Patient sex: M
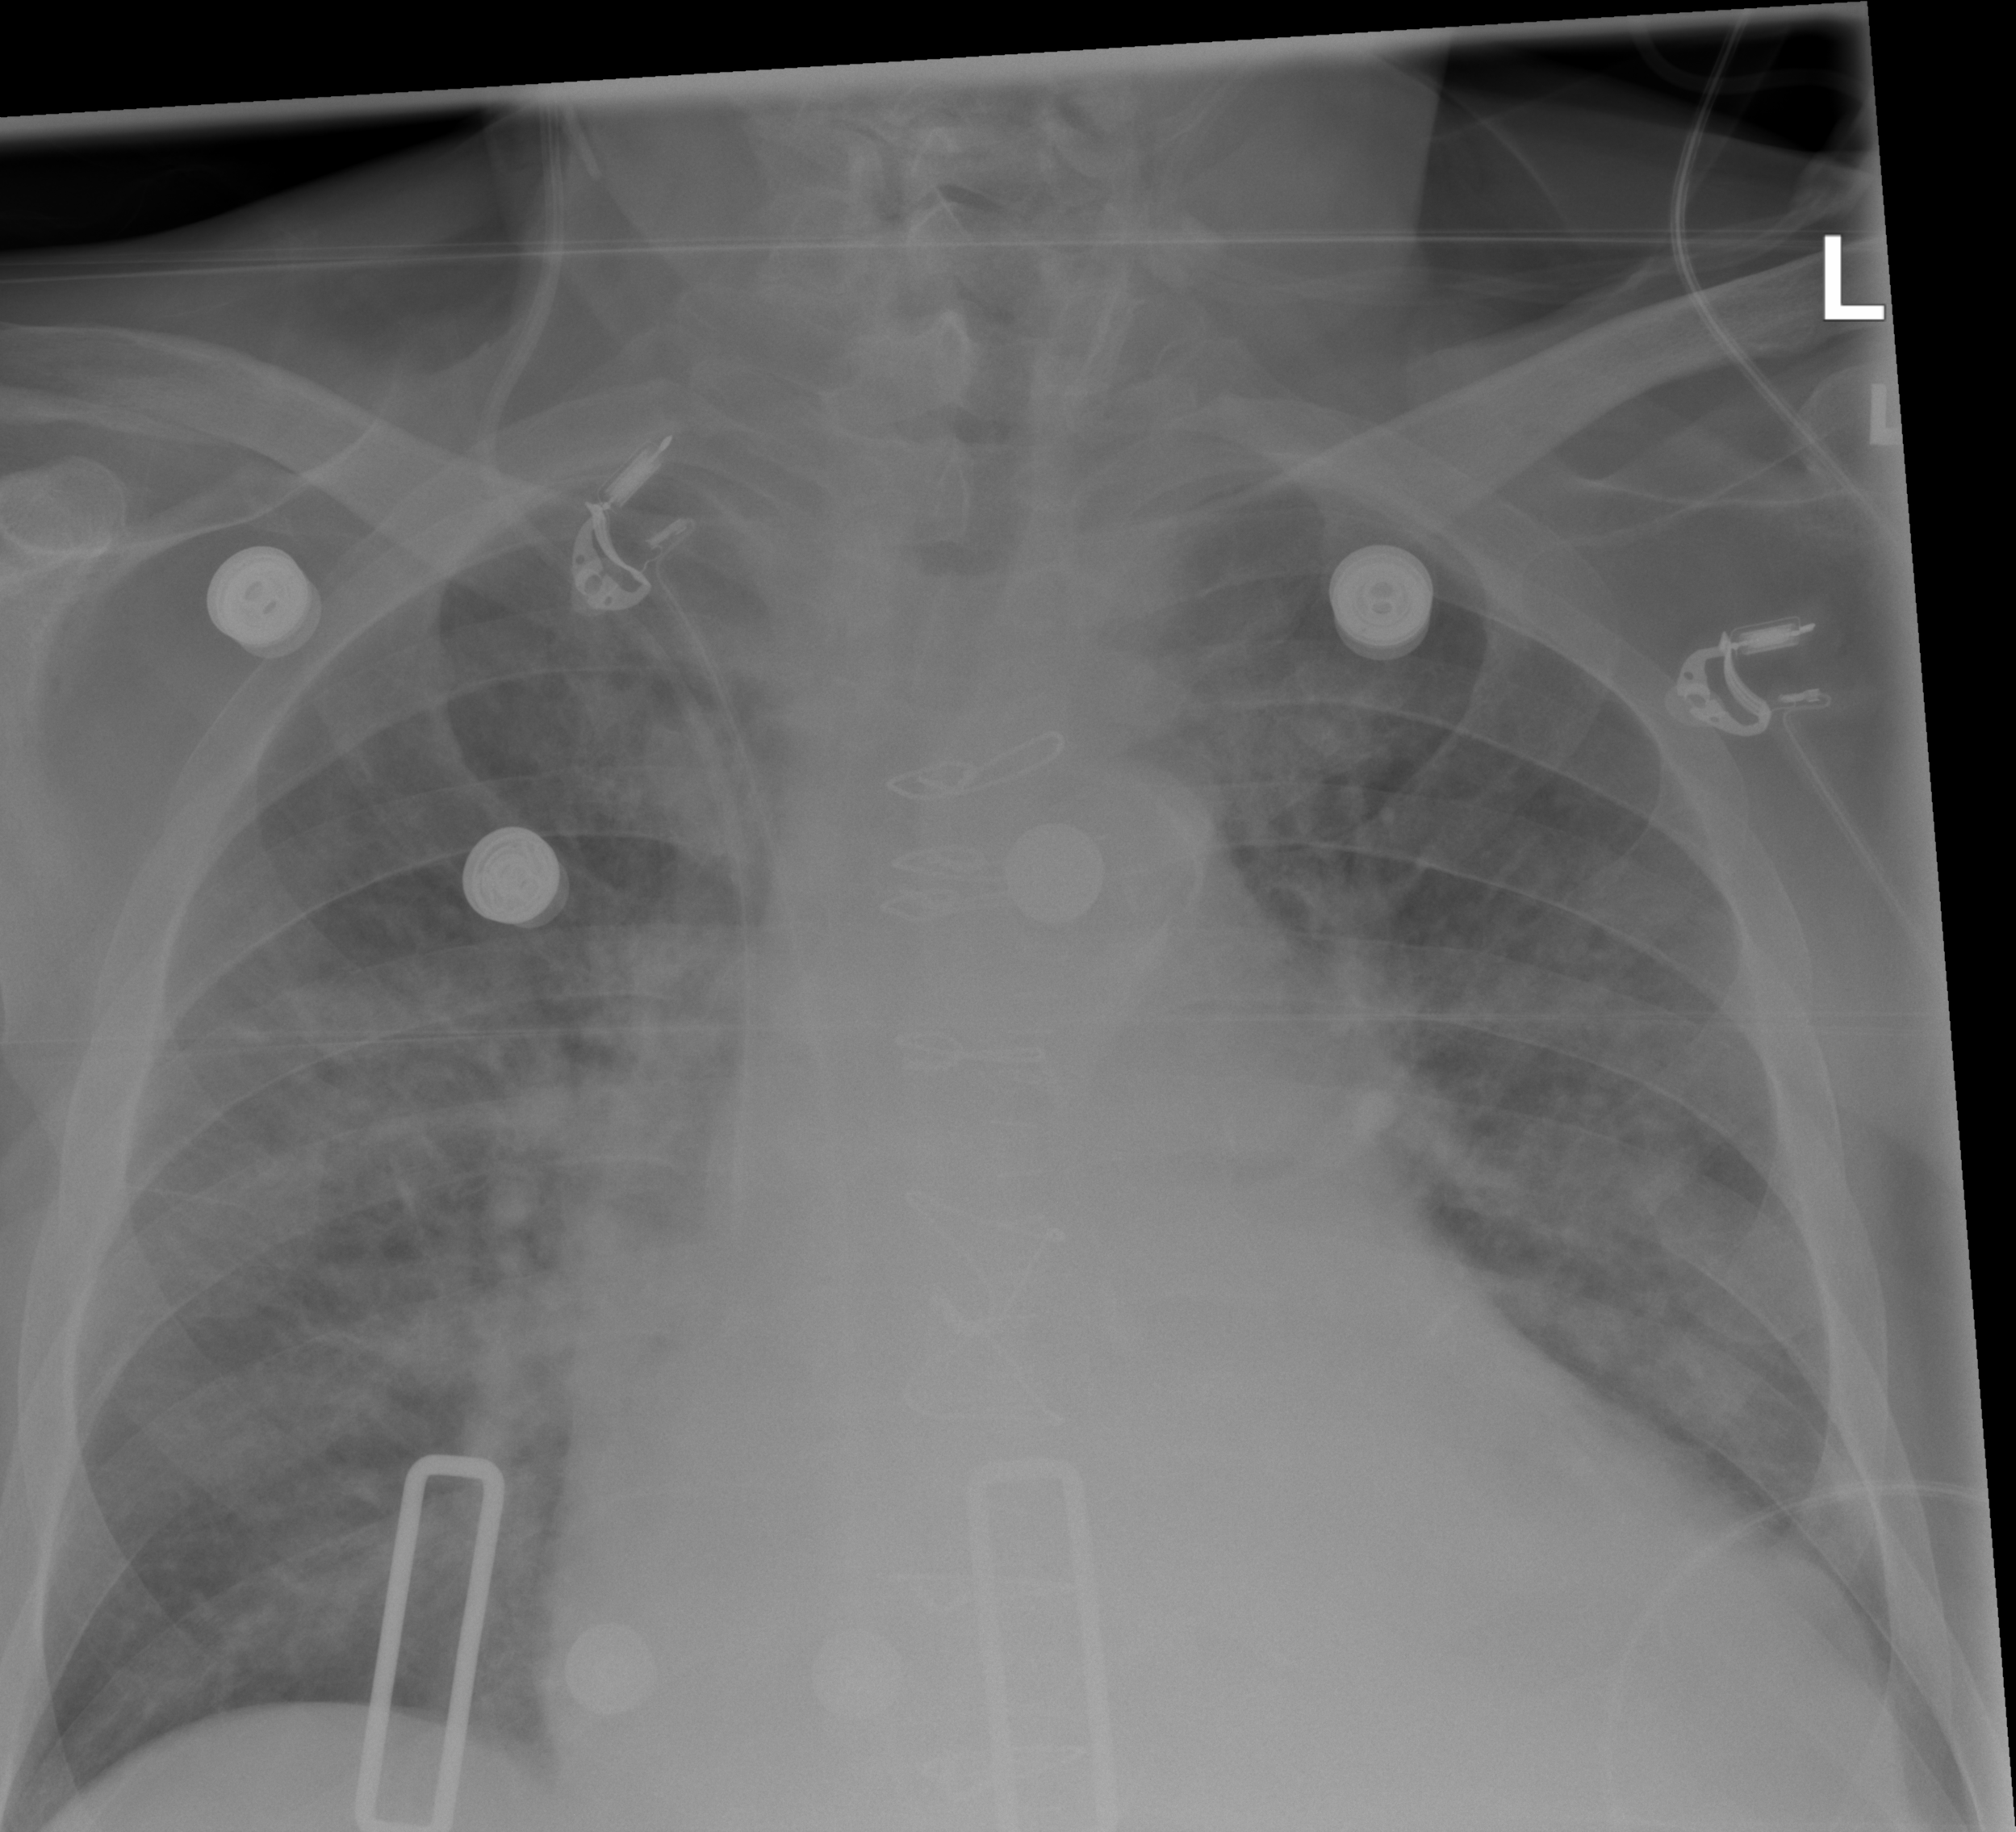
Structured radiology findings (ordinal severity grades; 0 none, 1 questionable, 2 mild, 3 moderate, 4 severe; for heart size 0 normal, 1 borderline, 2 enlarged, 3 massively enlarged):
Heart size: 2
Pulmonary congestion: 3
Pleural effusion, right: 0
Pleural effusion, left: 0
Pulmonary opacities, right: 3
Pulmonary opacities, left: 2
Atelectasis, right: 0
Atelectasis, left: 0